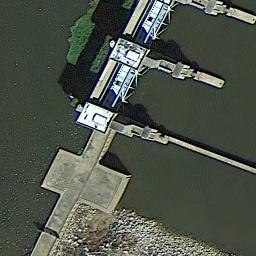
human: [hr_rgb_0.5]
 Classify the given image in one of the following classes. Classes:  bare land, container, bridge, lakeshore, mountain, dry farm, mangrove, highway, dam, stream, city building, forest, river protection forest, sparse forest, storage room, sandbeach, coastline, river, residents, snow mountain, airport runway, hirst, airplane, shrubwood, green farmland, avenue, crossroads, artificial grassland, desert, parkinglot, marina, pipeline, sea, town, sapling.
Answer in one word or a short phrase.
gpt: dam